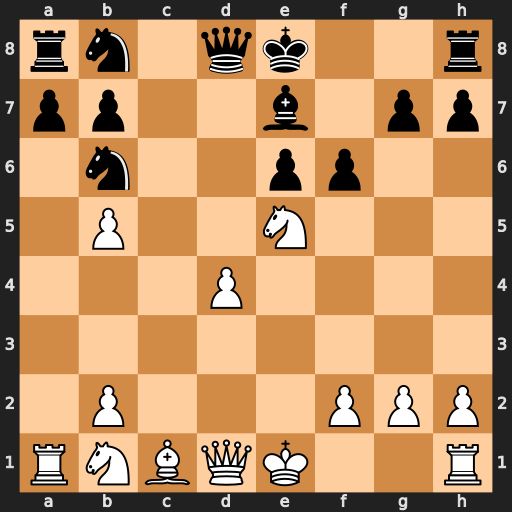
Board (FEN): rn1qk2r/pp2b1pp/1n2pp2/1P2N3/3P4/8/1P3PPP/RNBQK2R
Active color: w
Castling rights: KQkq
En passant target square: -
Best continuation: Qh5+ g6 Nxg6